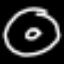
Label: donut